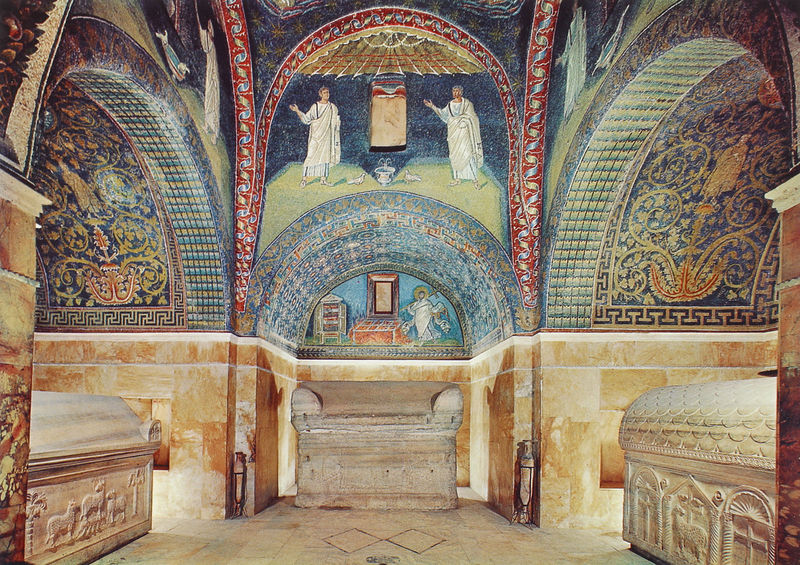
Titel: Mausoleum der Galla Placidia
Standort: Ravenna, Mausoleum der Galla Placidia (EU - I - Emilia-Romagna)
Schlagwörter: blau, gemälde, marmor, gebäude, rot, ornament, wand, stein, kirche, gold, engel, ranken, springbrunnen, vase, relief, italien, vasen, keller, gewölbe, lamm, schaf, kreuz, religion, tauben, mosaik, römer, gruft, sarg, grab, antik, gräber, heiliger, heilige, fresko, fließen, lämmer, schafe, christentum, auferstehung, antikisch, mäander, grabmal, wanddekoration, sarkophag, unterirdisch, unterkirche, frühes christentum, grabmale, sargophag, mosaic, kyrie, 1100, tombo, anti